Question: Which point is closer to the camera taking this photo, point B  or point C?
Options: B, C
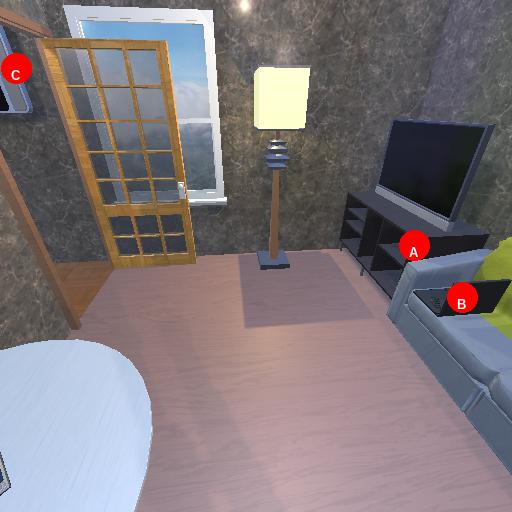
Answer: B